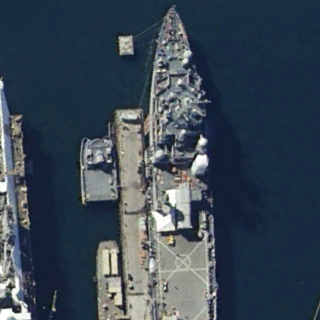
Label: combat